Field crop: maize
Growth stage: 2
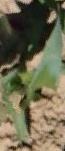
Species: maize